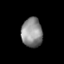
Tissue: lung
Cell type: Epithelial cells
Senescence score: 0.2412
Nuclear area (px): 602
Mean DAPI intensity: 140.181